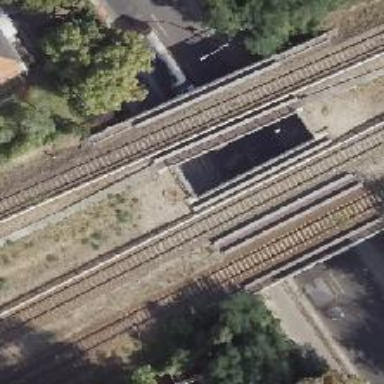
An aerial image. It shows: Bridge for the electrified light rail.